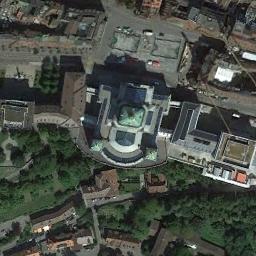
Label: church